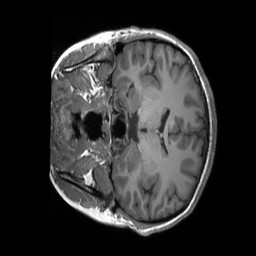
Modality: T1w
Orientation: coronal
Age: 19
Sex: female
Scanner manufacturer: siemens
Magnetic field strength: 3 T
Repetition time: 2.3 s
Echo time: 0.00232 s